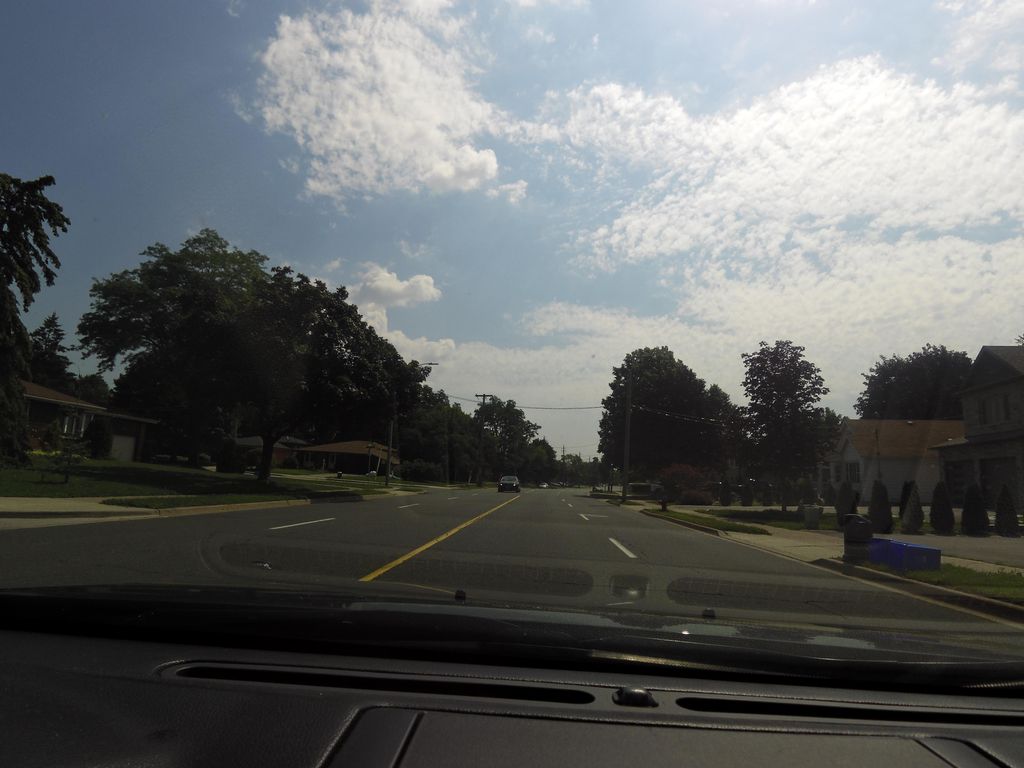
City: hamilton